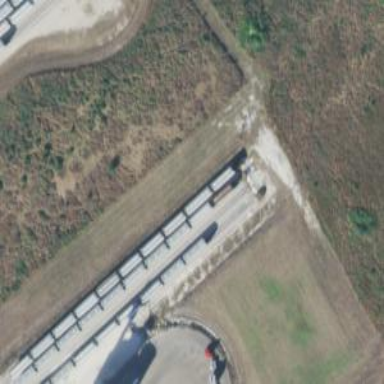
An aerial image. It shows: Rail spur service.